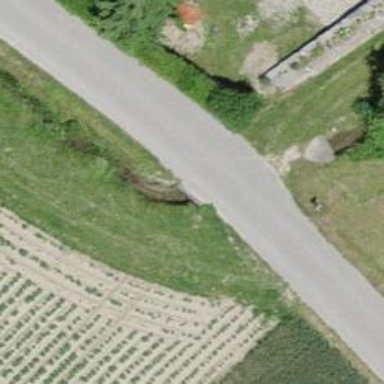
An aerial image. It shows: Culvert tunnel.